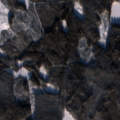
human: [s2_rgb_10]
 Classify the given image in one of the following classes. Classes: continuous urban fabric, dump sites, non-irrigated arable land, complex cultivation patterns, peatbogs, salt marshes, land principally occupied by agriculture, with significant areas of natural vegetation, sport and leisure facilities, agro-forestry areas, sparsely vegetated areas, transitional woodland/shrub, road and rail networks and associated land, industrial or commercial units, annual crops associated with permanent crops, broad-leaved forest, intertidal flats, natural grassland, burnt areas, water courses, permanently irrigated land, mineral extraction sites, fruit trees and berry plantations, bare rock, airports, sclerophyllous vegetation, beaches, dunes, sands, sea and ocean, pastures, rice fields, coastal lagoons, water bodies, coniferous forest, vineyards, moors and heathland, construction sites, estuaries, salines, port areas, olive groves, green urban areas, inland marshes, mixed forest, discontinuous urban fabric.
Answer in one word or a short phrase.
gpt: coniferous forest, mixed forest, water bodies